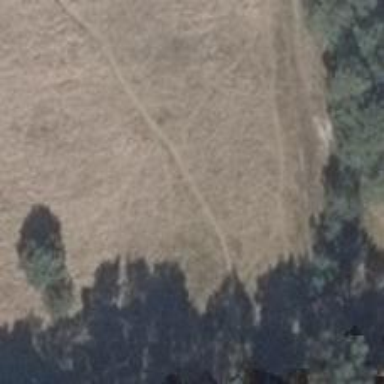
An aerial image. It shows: Path covered with grass.